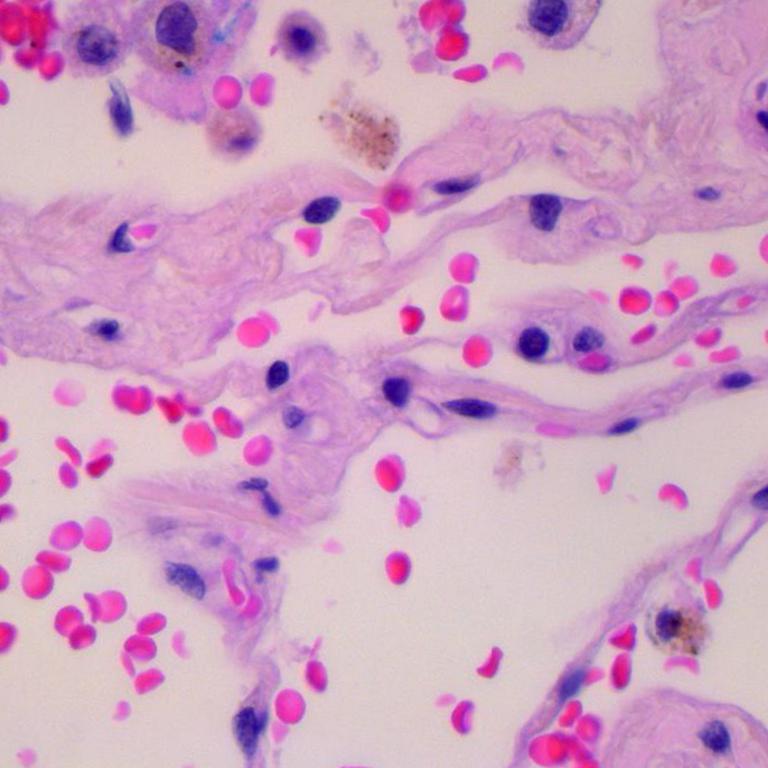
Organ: lung
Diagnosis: benign